The plot is a time-scale (wavelet) decomposition of a bearing vibration signal. Classify the bearing condition as one of: normal, inner_race, outer_race, ball.
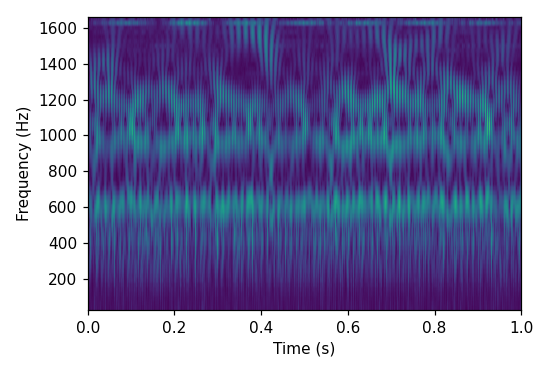
Answer: outer_race